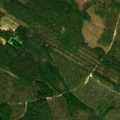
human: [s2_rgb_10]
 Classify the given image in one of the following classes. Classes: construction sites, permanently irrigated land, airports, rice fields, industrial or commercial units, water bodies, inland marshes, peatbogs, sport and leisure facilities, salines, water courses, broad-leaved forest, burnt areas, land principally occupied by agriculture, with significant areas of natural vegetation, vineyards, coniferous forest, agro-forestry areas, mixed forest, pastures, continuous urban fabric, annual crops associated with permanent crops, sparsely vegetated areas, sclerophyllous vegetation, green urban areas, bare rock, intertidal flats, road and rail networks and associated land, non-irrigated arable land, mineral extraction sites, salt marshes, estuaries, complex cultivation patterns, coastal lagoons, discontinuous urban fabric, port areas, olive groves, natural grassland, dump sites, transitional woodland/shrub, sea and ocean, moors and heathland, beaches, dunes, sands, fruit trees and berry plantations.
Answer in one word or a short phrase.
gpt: coniferous forest, mixed forest